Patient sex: M
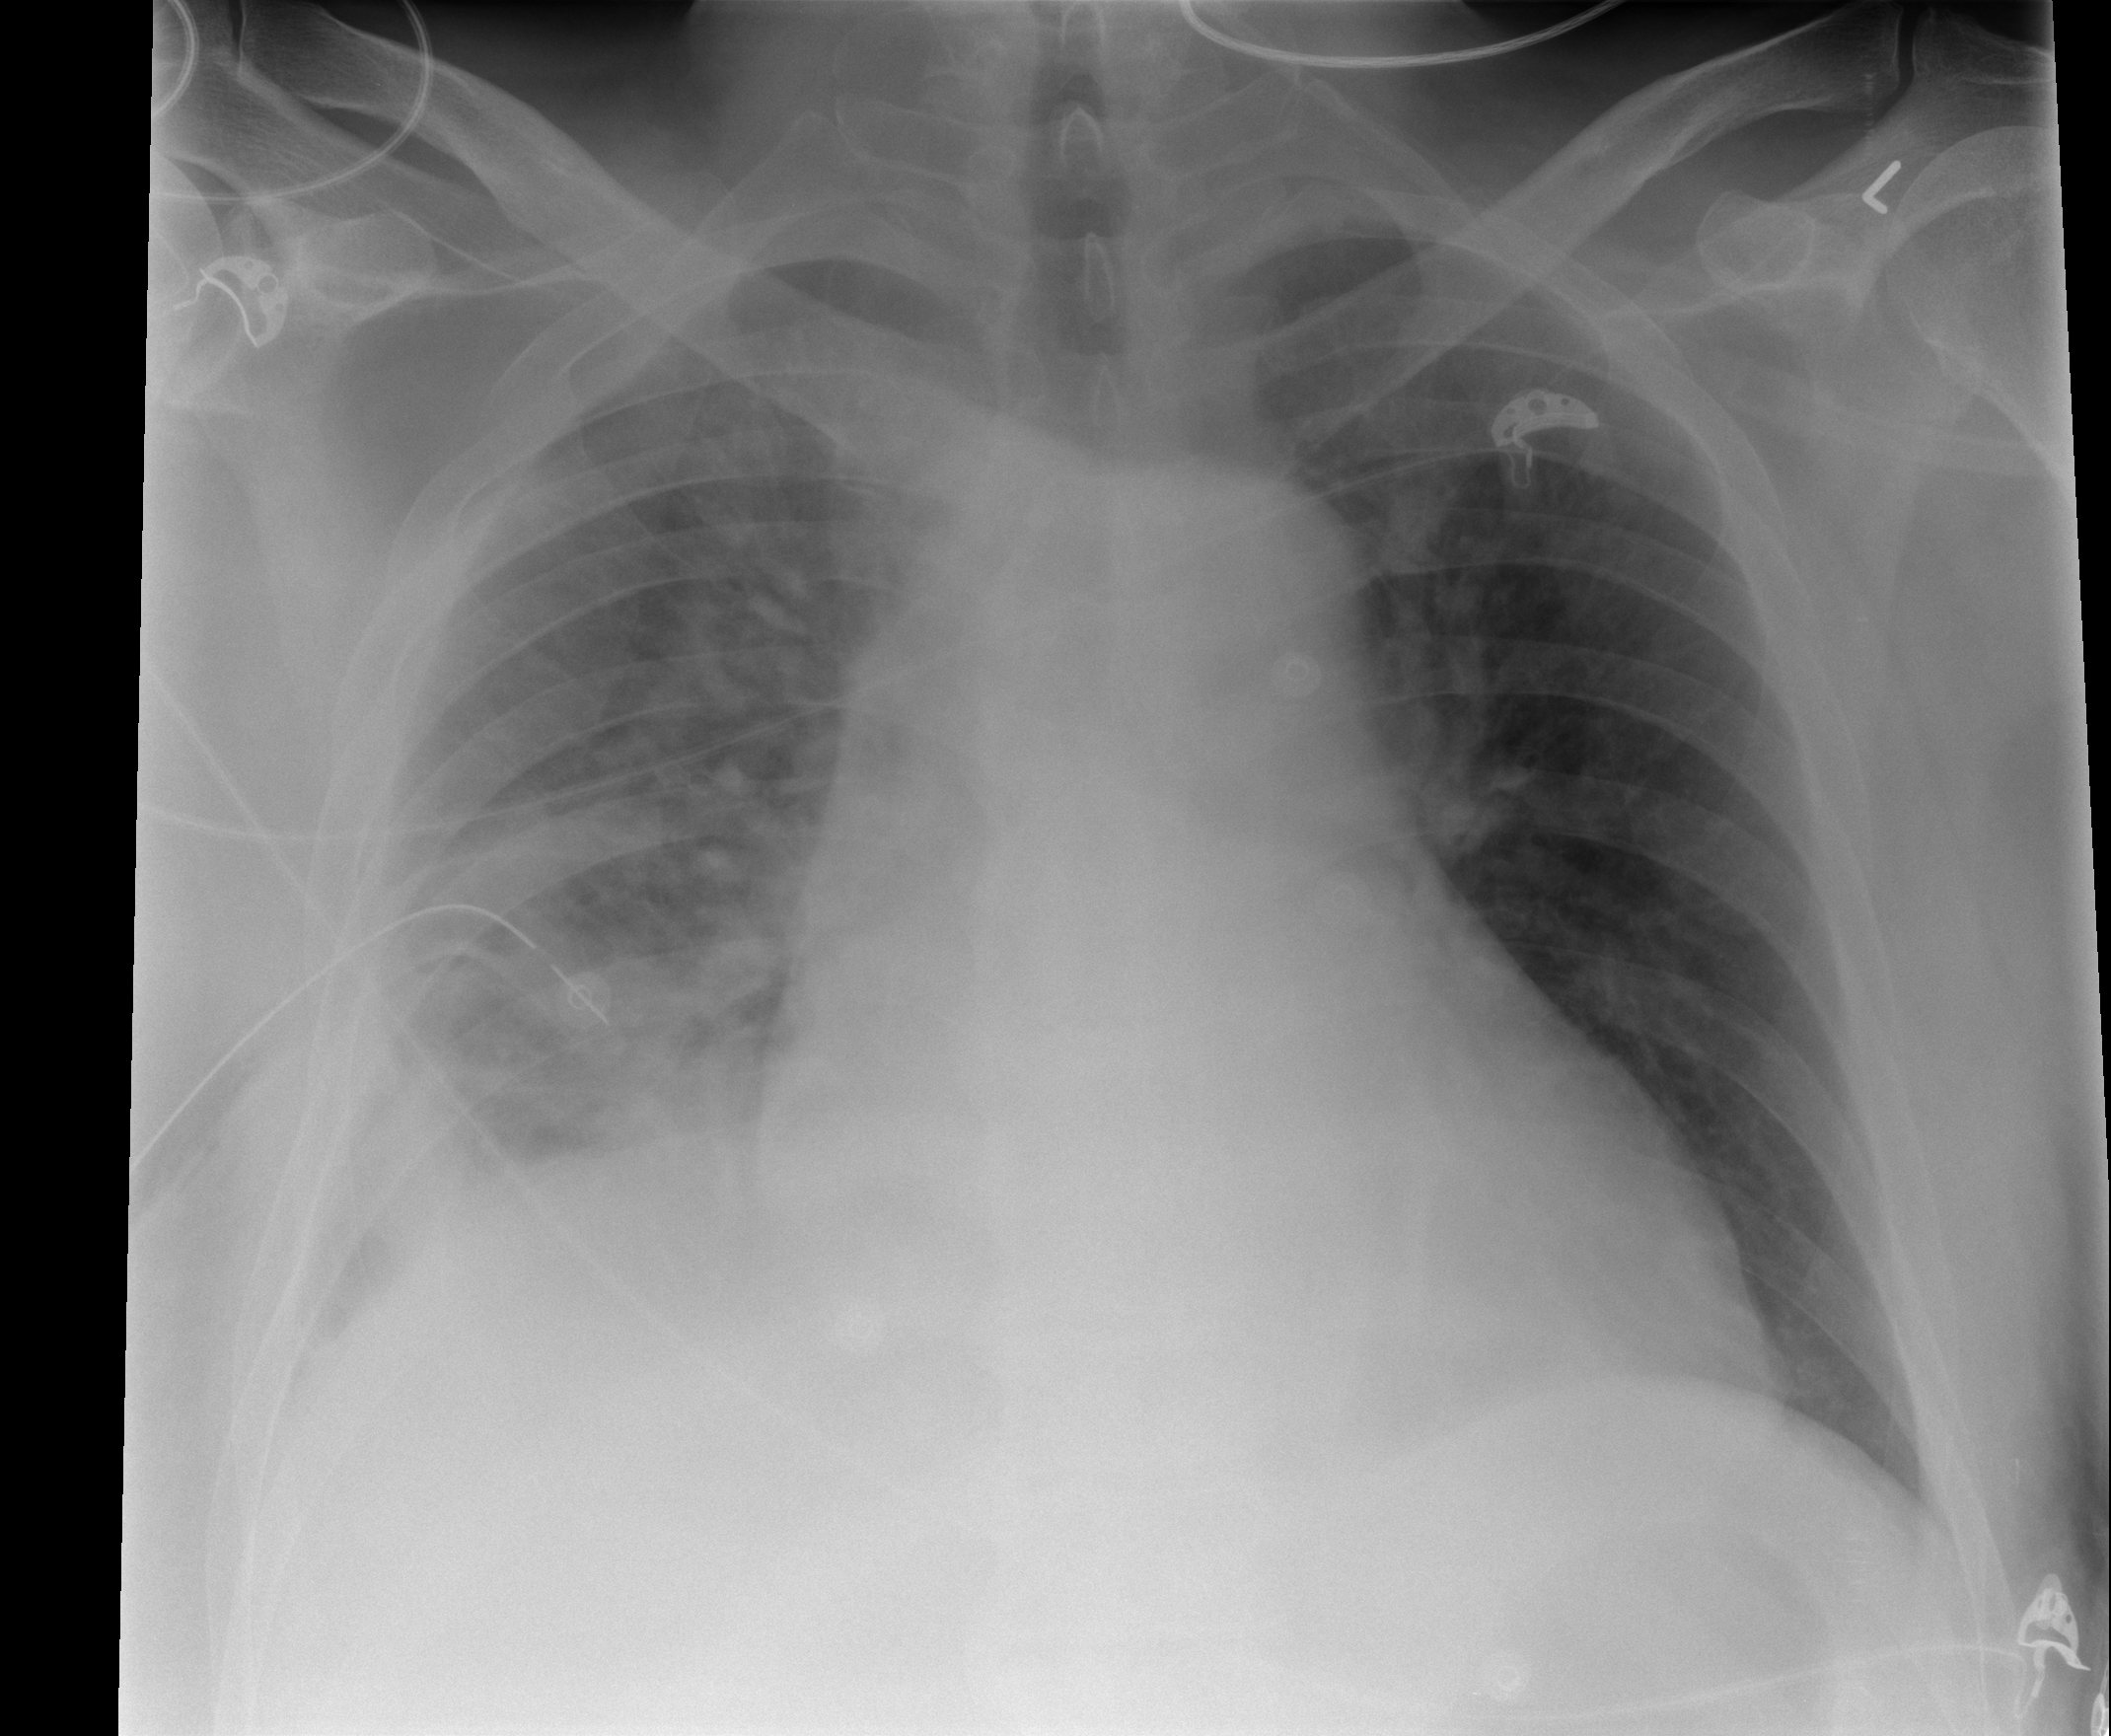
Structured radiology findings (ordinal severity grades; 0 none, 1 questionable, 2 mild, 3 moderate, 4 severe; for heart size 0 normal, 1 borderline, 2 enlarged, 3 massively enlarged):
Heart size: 2
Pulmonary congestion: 0
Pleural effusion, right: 1
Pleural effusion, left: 0
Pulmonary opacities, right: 2
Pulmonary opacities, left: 0
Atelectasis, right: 2
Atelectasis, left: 0